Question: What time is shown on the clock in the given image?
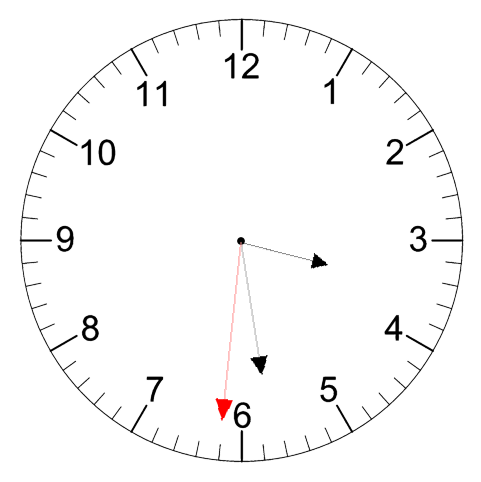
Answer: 03:28:31